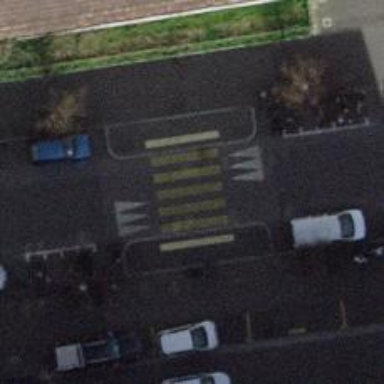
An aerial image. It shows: Marked crossing on the road.